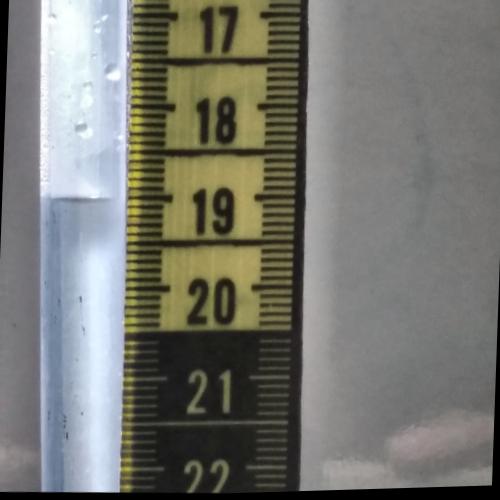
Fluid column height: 19.0 cm